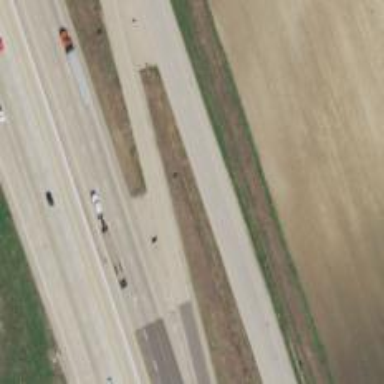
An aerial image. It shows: Tertiary road with frontage road.